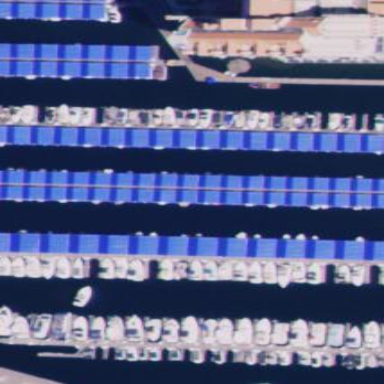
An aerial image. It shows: Man-made pier.